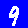
Digit: 9